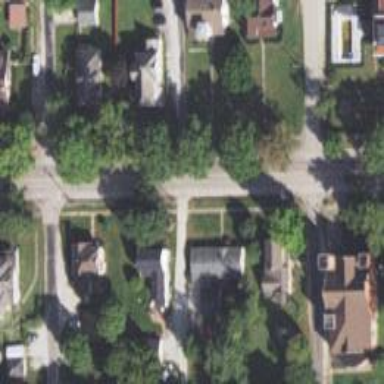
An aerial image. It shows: Alley classified as service road.